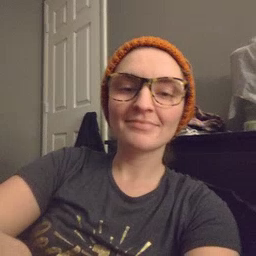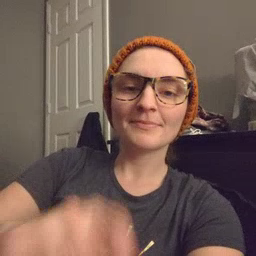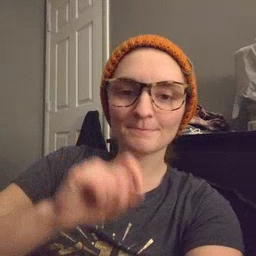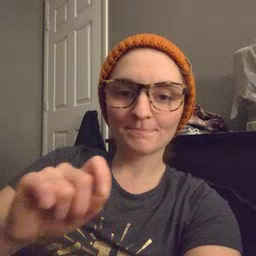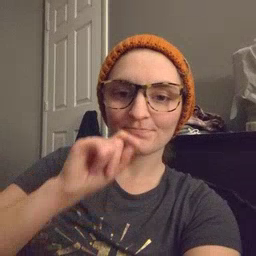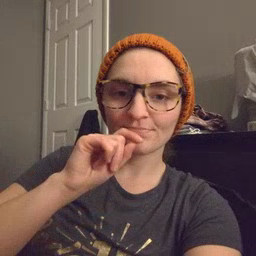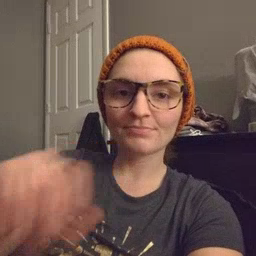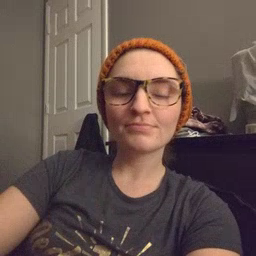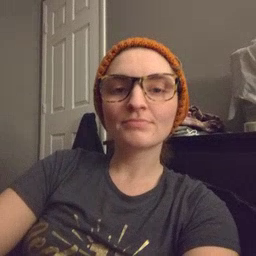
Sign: hen